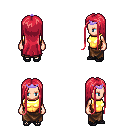
a pixel art fantasy rpg character, female body template, human, light skin, gold chest armor, robe skirt, ruby red extra-long hairstyle, purple tiara, ghillies, four views (front, back, left, right), 2x2 character sprite sheet, small pixel art, hard edges, no anti-aliasing